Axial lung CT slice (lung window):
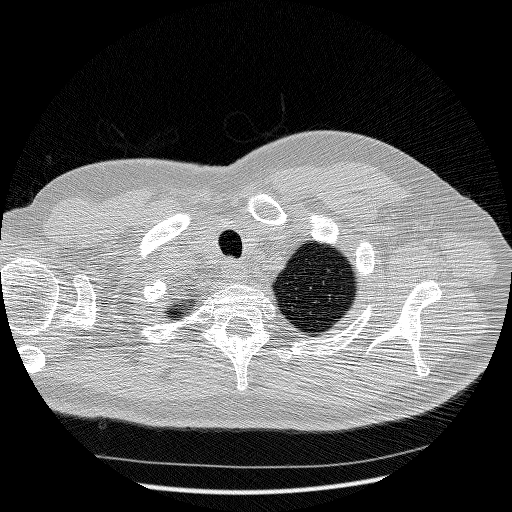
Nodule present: no